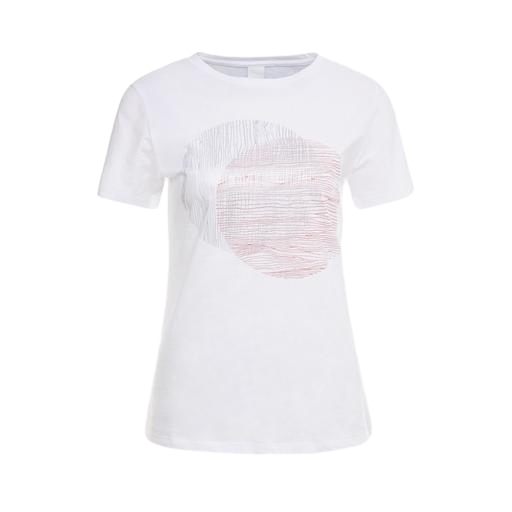
white abstract graphic t-shirt, t-shirt twist graphic, white graphic t-shirt, white background